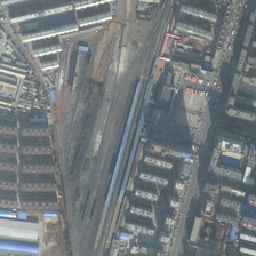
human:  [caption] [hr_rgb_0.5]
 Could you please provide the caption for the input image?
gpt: There are many residential areas around the subway.

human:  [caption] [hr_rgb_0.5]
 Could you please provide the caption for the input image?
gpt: There are more residential areas near the subway.

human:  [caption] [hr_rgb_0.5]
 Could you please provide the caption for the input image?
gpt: Rows of houses are near the subway station.

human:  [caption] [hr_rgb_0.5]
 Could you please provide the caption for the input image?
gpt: A series of houses are near the subway station.

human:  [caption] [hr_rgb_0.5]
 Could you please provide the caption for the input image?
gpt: There are many residents around the subway station.